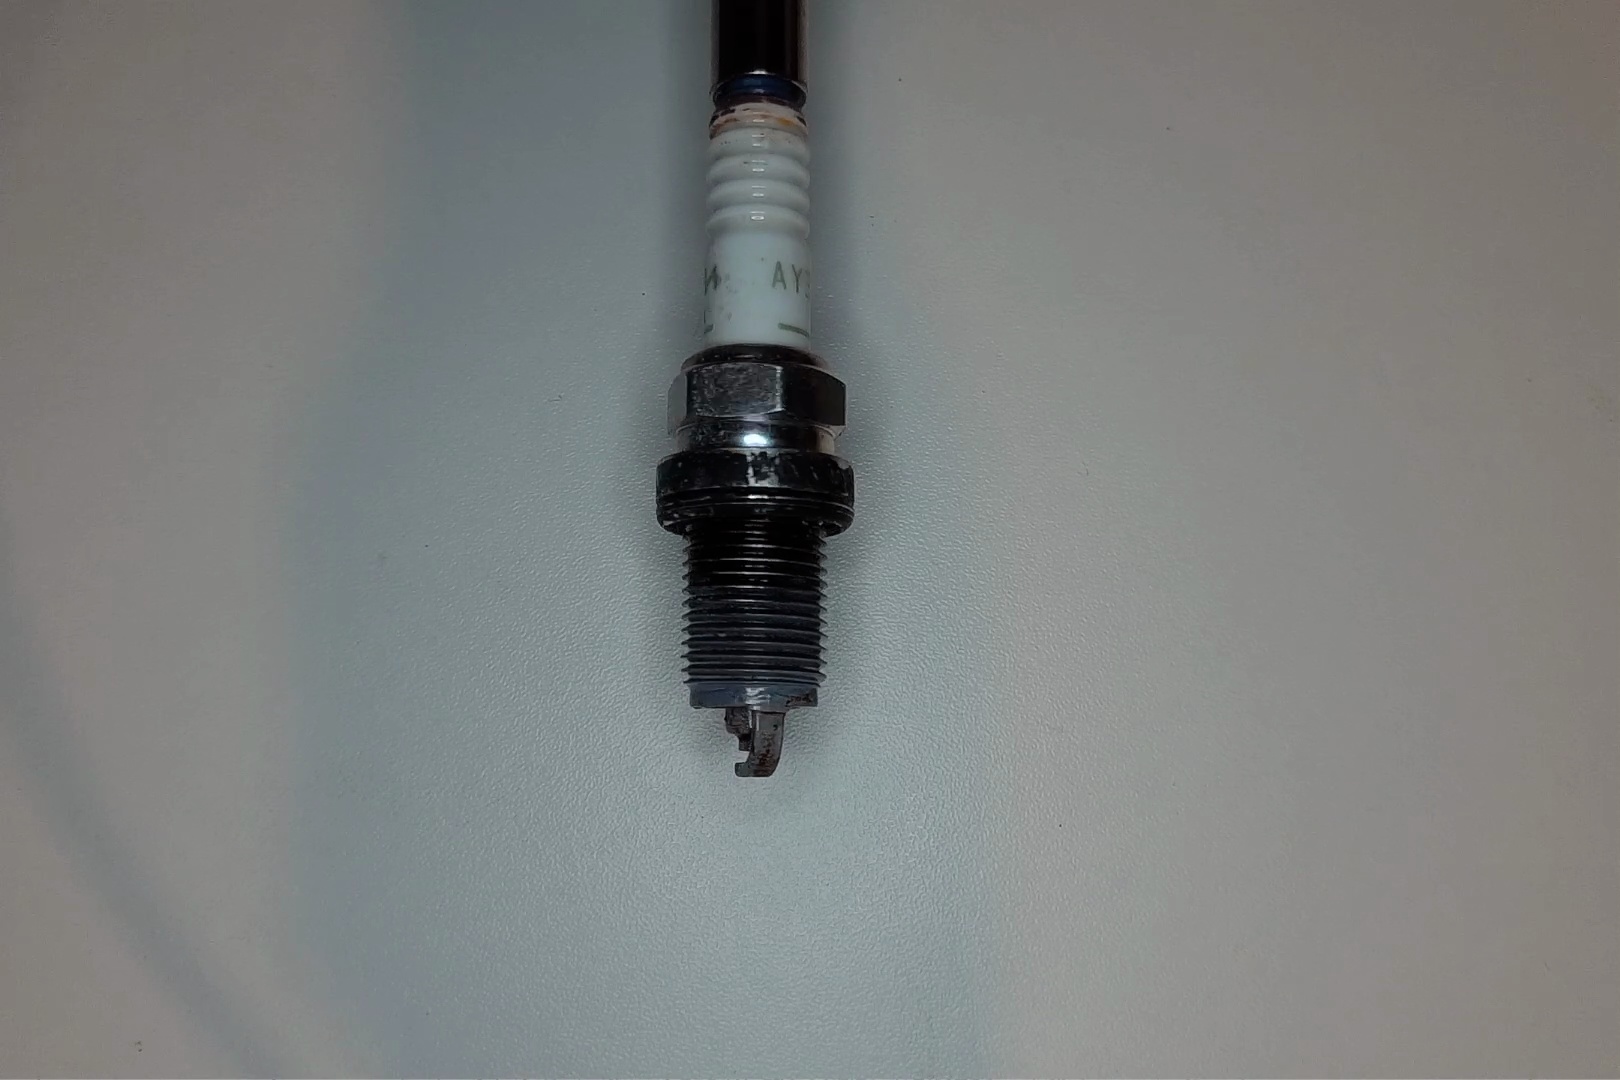
Label: anomaly